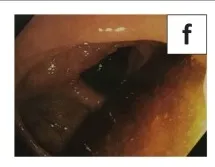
Inflamed mucosa.
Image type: endoscopy (gi_endoscopy)